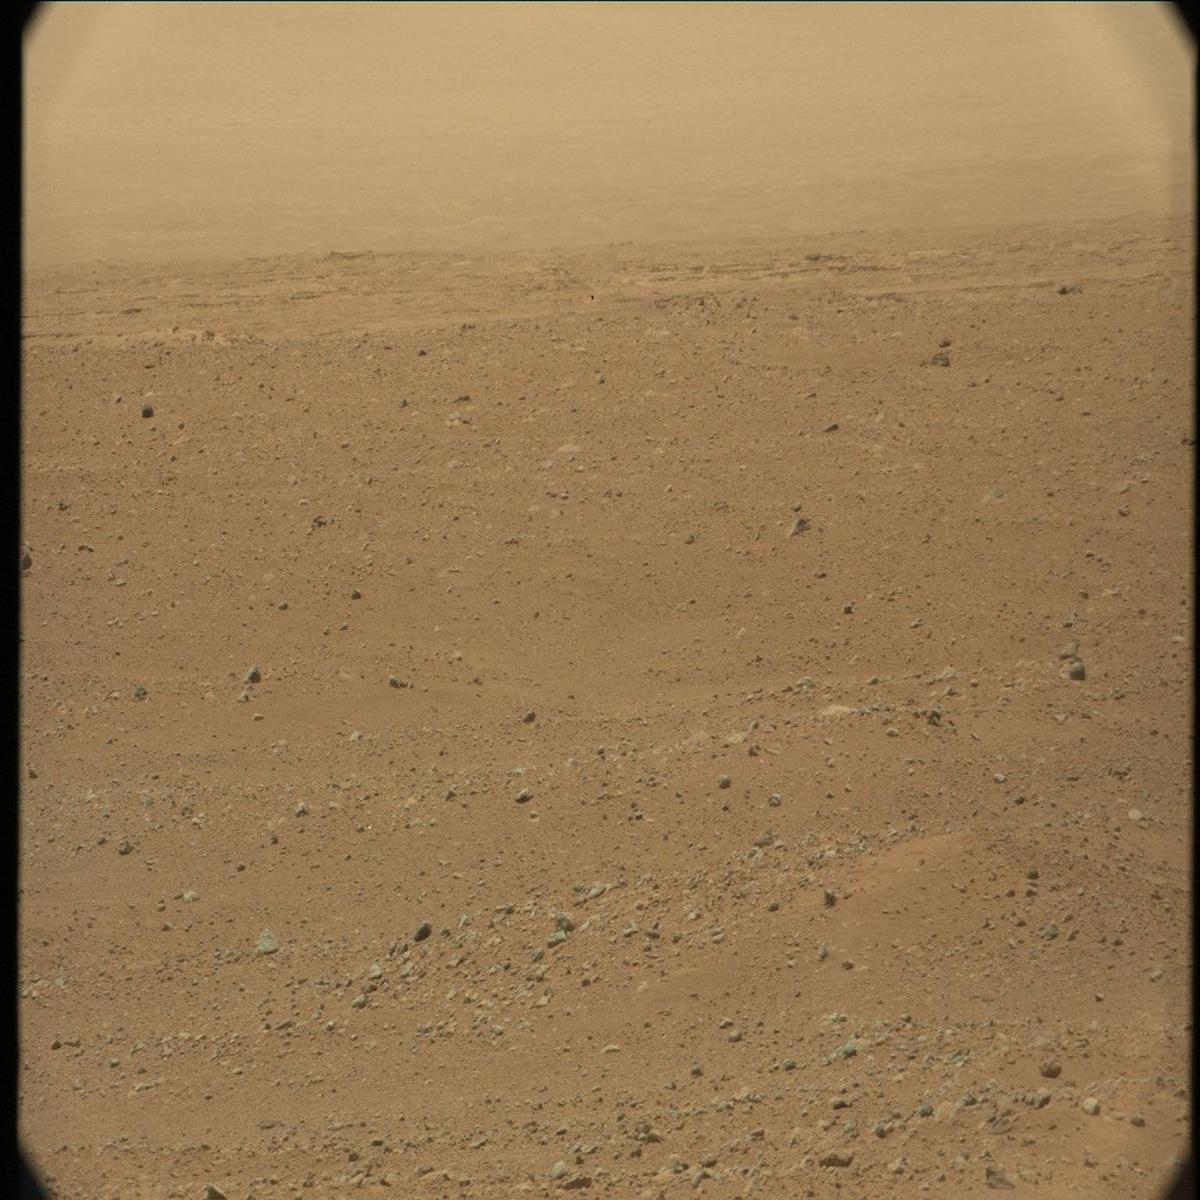
Terrain classes present: Bedrock, Ridge, Rock, Sand / Soil